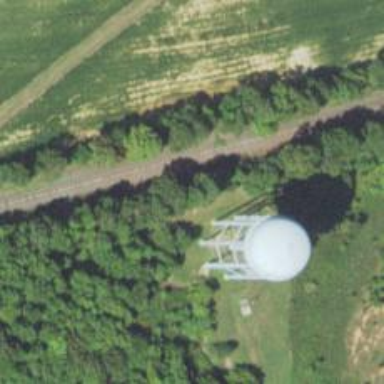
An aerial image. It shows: Water tower that is man-made.